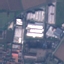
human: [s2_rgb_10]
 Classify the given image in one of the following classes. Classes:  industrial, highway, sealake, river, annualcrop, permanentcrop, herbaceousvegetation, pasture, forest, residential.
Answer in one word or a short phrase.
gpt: Industrial